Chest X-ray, AP view. Patient: 21 years old, sex M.
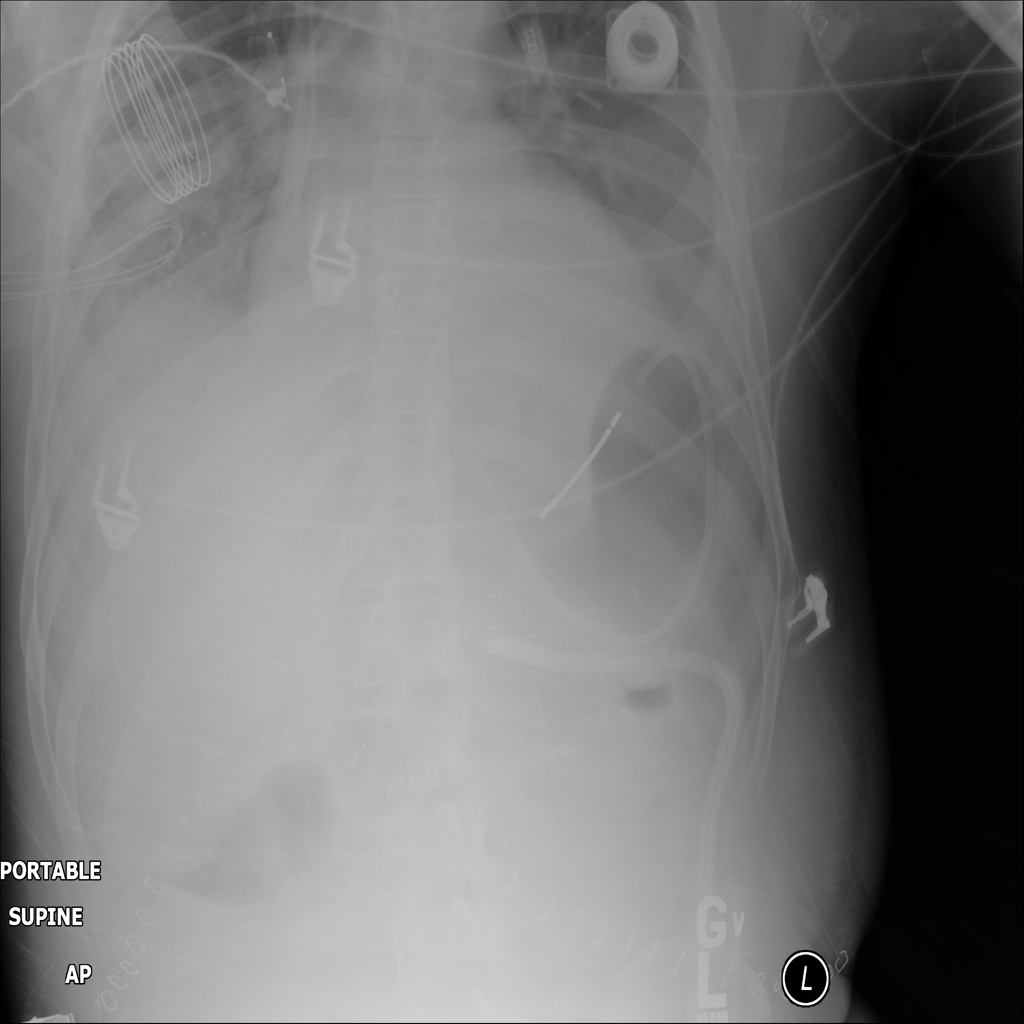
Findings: No Finding